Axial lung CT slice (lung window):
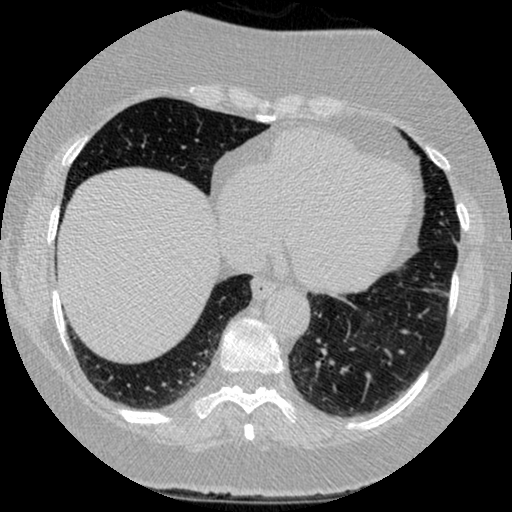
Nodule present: no